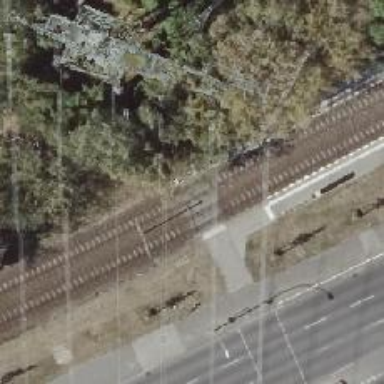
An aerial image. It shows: Uncontrolled tram crossing.